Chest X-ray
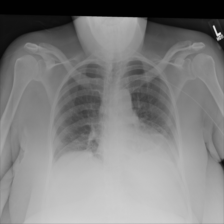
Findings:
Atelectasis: positive
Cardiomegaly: negative
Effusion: negative
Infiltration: negative
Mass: negative
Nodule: negative
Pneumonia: negative
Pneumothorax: negative
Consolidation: negative
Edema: negative
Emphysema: negative
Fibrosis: negative
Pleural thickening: negative
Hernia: negative